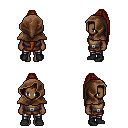
a pixel art fantasy rpg character, female body template, human, dark skin, leather chest armor, metal pants, brunette extra-long topknot hairstyle, cloth hood, black shoes, four views (front, back, left, right), 2x2 character sprite sheet, small pixel art, hard edges, no anti-aliasing